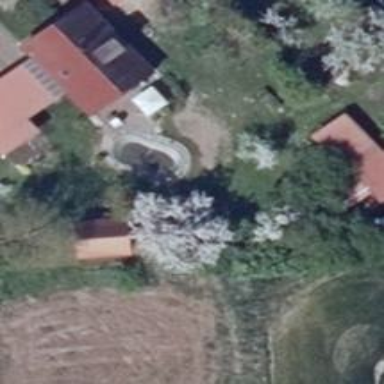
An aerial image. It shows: Swimming pool located in leisure land.